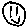
Label: smiley face